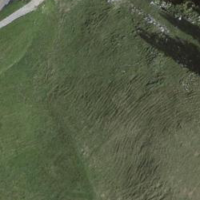
EUNIS habitat code: 23
Species observed at this site:
Erinus alpinus